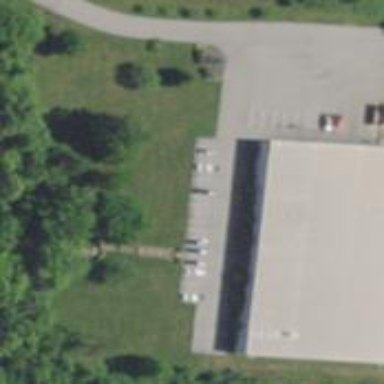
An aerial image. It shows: Industrial building with flat grey roof.